Question: i have this html tag in my XML file
'''
<text><![CDATA[<p><div style="text-align:justify">A certain compound has the molecular formula <img width="40" height="17" align="bottom" alt="mc001-2.jpg" src="@@PLUGINFILE@@/mc001-2.jpg" border="0"> If 10.0 g of the compound contains 5.62 g of X, the atomic mass of X is</div></p>]]></text>
'''
and src attribute contain file name which if in another file tag in my XML file which is given below..
'''
<file name="mc001-2.jpg" encoding="base64"> /9j/4AAQSkZJRgABAAEAIwAUAAD//gAfTEVBRCBUZWNobm9sb2dpZXMgSW5jLiBWMS4wMQD/2wCE
AAICAgICAgICAgICAgICAgICAgICAgICAgICAwMDAwMDAwMDBA UEAwQFBAMDBAYEBQUFBgYGAwQG
BwYGBwUGBgUBAgICAgICAgICAgUDAwMFBQUFBQUFBQUFBQUFBQ UFBQUFBQUFBQUFBQUFBQUFBQUF
BQUFBQUFBQUFBQUFBQUFBf/EAaIAAAEFAQEBAQEBAAAAAAAAAAABAgMEBQYHCAkKCwEAAwEBA QEB
AQEBAQAAAAAAAAECAwQFBgcICQoLEAACAQMDAgQDBQUEBAAAAX 0BAgMABBEFEiExQQYTUWEHInEU
MoGRoQgjQrHBFVLR8CQzYnKCCQoWFxgZGiUmJygpKjQ1Njc4OT pDREVGR0hJSlNUVVZXWFlaY2Rl
ZmdoaWpzdHV2d3h5eoOEhYaHiImKkpOUlZaXmJmaoqOkpaanqK mqsrO0tba3uLm6wsPExcbHyMnK
0tPU1dbX2Nna4eLj5OXm5+jp6vHy8/T19vf4+foRAAIBAgQEAwQHBQQEAAECdwABAgMRBAUhMQYS
QVEHYXETIjKBCBRCkaGxwQkjM1LwFWJy0QoWJDThJfEXGBkaJi coKSo1Njc4OTpDREVGR0hJSlNU
VVZXWFlaY2RlZmdoaWpzdHV2d3h5eoKDhIWGh4iJipKTlJWWl5 iZmqKjpKWmp6ipqrKztLW2t7i5
usLDxMXGx8jJytLT1NXW19jZ2uLj5OXm5+jp6vLz9PX29/j5+v/AABEIABAACwMBEQACEQEDEQH/
2gAMAwEAAhEDEQA/AP2M8S/Gm08Ba5f+HfG2g39nqWo3Gz4YQ6Jv1hvig7ou3SdMBSIQa1E+8 z2M
zKiWym9E7W8V09pNH2lem6VCnz4yDlzUbqP7vmfLXU3p9XjHlV eo0nh6l4zjy1MPOvcoxpTVSrNU
8I1H987tQnyrmpTjFOXtJSv9XhFSeIi1GnerGpTh6x4fn1u60X TbnxHp1lpGuT2sc2p6Xp2oPqtn
p1y/zG3jvHhhNzsBCmTy0DMGIGME7VIwhPkp1OdRSXNZpOVlzOKeqj zX5ea0uW3Mk7pYwlKScnTc
LuXLFtcyjzPk5+VuKnycvOoylFTuoylFKT801v4LeHvF+ra9rf ji7vPEmp3gW18KXCltKf4cadE8
M8B8NvA5ew1H7TBFdy6srfaJZIoVysMMUKYU4zoU1KjVdPFc7m 68bc+jkqcIqSlFUYwk4TotSp1+
ao66qRnyR2qTVVxp1KalhoxS9i78km4pTqVGmnKo5X9nNOMsPD lVDkqe0q1fTdBstS03RtNsNY1h
9f1OytIra81uWyt9On1SWMbftMtvb/uYpXADOIwqFixVEUhF3qzjUm5xpKne14xvyp2XNyqTlJR5
ruMXKTjG0XKTXM8KUHSh7N1HNRbs5W5uW75VJpJSko2UpKMVJp y5Y35V/9k=
</file>
'''
i got the text OR say String after parsing the xml file in between CDATA type node but when i load it in WebView it makes a box for
'''
<img width="40" height="17" align="bottom" alt="mc001-2.jpg" src="@@PLUGINFILE@@/mc001-2.jpg" border="0">
'''
my problem is how to load above image tag in webView with its src attribute?????????
also i am little bit confused with path given in src attribute.
screenshots are like this

Any help would be highly appreciated. Thanks in Advance
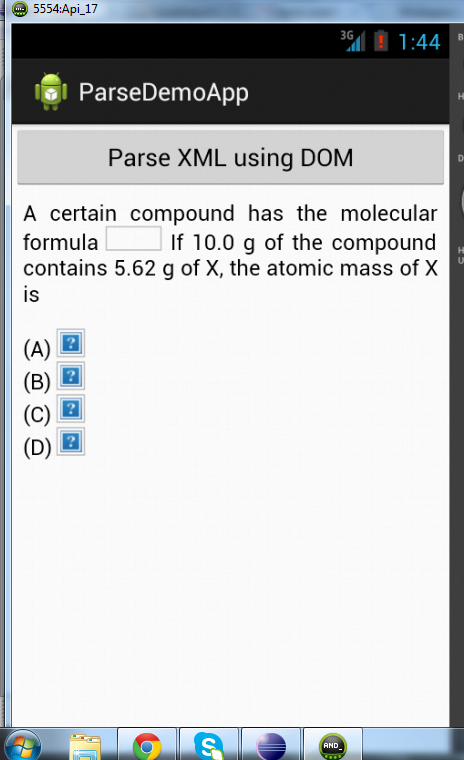
Answer: This looks like a Base64 Coded string that represents an image.
For loading such images in WebView, checkout this post.
<URL>